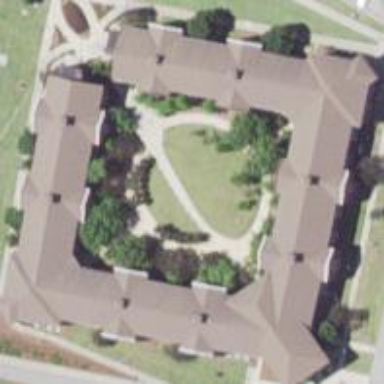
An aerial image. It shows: Dormitory building with gabled roof.